Question: I'm pretty new to webpack and having some trouble configuring it to produce the necessary source maps. In the devtools it says
> Source Map detected
but it shows the bundle and not the original code:

Here is my webpack.config.js:
'''
module.exports = {
entry: [
'webpack-dev-server/client?http://localhost:8080/',
'webpack/hot/dev-server',
"./src/index.js"
],
output: {
filename: 'bundle.js',
path: '/',
},
debug: true,
devtool: 'source-map',
resolve: {
extensions: ['', '.jsx', '.scss', '.js', '.json']
},
module: {
loaders: [
{
test: /(\.js|\.jsx)$/,
exclude: /node_modules/,
loaders: ['react-hot','babel']
},
{
test: /\.scss$/,
exclude: /node_modules/,
loaders: ["style", "css?sourceMap", "sass?sourceMap"]
}
]
},
devServer: { hot: true },
plugins: [ new webpack.HotModuleReplacementPlugin() ],
inline: true,
progress: true,
colors: true
};
'''
And here is my package.json:
'''
{
"name": "react-template",
"version": "1.0.0",
"main": "index.js",
"scripts": {
"dev:test": "./node_modules/.bin/webpack --config webpack.test.config.js",
"test:bundle": "./node_modules/.bin/tape test/bundle.js",
"dev:serve": "./node_modules/.bin/webpack-dev-server --config webpack.development.config.js"
},
"devDependencies": {
"babel-loader": "^6.2.1",
"babel-preset-es2015": "^6.3.13",
"babel-preset-react": "^6.3.13",
"babel-preset-stage-0": "^6.3.13",
"css-loader": "^0.23.1",
"node-sass": "^3.8.0",
"on-build-webpack": "^0.1.0",
"react": "^0.14.6",
"react-dom": "^0.14.6",
"react-hot-loader": "^1.3.0",
"sass-loader": "^3.2.1",
"style-loader": "^0.13.0",
"tape": "^4.4.0",
"webpack": "^1.12.12",
"webpack-dev-server": "^1.14.1"
}
}
'''
I've tried multiple variations of the 'devtool' option and read <URL> but no luck.
Any help would be great!
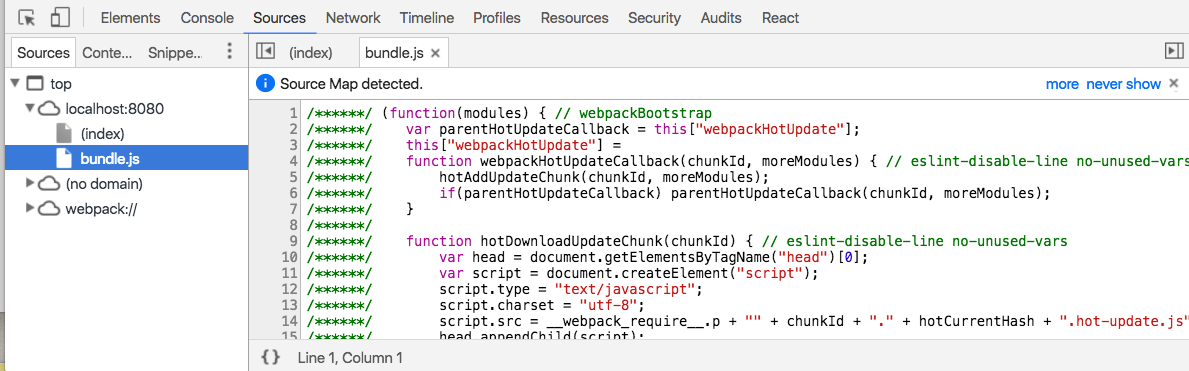
Answer: In 'bundle.js' you will see original transpiled webpack bundle - this is normal behaviour.
Open 'webpack://' and you will see your project files.
<URL>